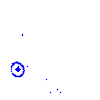
Particle: electron